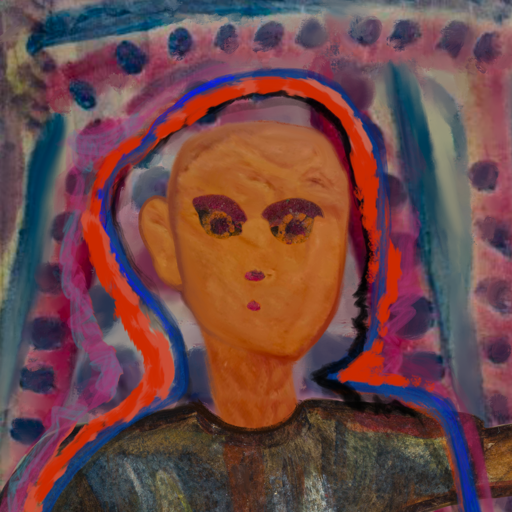
Background: HillGirl, Head And Neck Front: Pious_Lady, Face Front: Doll, Bust: Mosgoul, Hair Front: Experience, Head Accessory: Blank, Second Necklace: Blank, Necklace: Blank, Baby: Blank